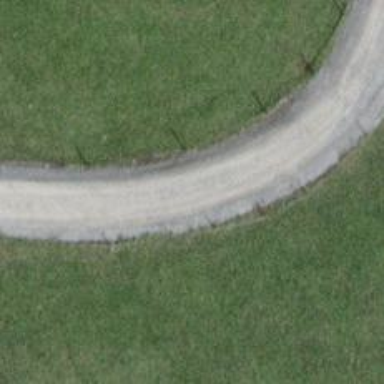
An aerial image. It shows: Track with fine gravel surface of grade2.